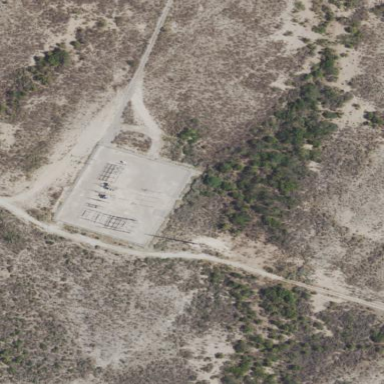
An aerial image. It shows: Outdoor distribution substation protected by fence.